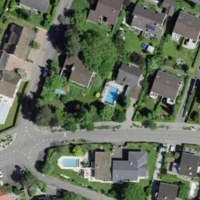
EUNIS habitat code: 55
Species observed at this site:
Cardamine heptaphylla
Porcellio scaber
Himacerus apterus
Phoenicurus ochruros
Deraeocoris flavilinea
Polyommatus icarus
Apis mellifera